Brain MRI, modality: hrT2
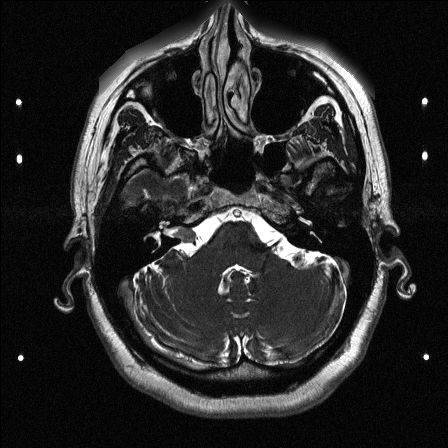